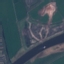
Label: River